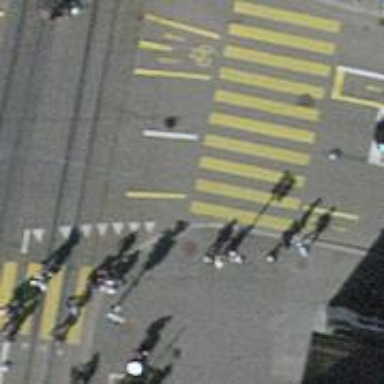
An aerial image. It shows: Footway with asphalt surface and zebra crossing.